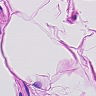
Metastatic tissue present: no